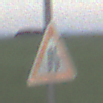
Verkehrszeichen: EinseitigVerengteFahrbahnRechts
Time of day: SunriseSunset
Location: Outdoor (Nature)
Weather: PartlyCloudy
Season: NotSpecified
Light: Natural